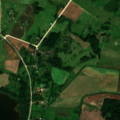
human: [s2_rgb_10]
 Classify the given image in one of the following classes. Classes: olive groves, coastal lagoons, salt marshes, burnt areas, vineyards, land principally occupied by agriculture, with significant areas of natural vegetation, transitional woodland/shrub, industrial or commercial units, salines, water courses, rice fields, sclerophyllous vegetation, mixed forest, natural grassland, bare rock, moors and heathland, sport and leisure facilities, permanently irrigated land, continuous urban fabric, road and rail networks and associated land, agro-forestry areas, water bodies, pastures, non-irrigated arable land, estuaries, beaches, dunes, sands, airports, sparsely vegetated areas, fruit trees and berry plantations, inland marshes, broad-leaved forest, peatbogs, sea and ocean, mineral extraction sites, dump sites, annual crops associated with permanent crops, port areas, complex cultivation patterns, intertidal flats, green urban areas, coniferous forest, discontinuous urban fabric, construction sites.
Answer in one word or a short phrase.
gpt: discontinuous urban fabric, non-irrigated arable land, complex cultivation patterns, land principally occupied by agriculture, with significant areas of natural vegetation, water bodies